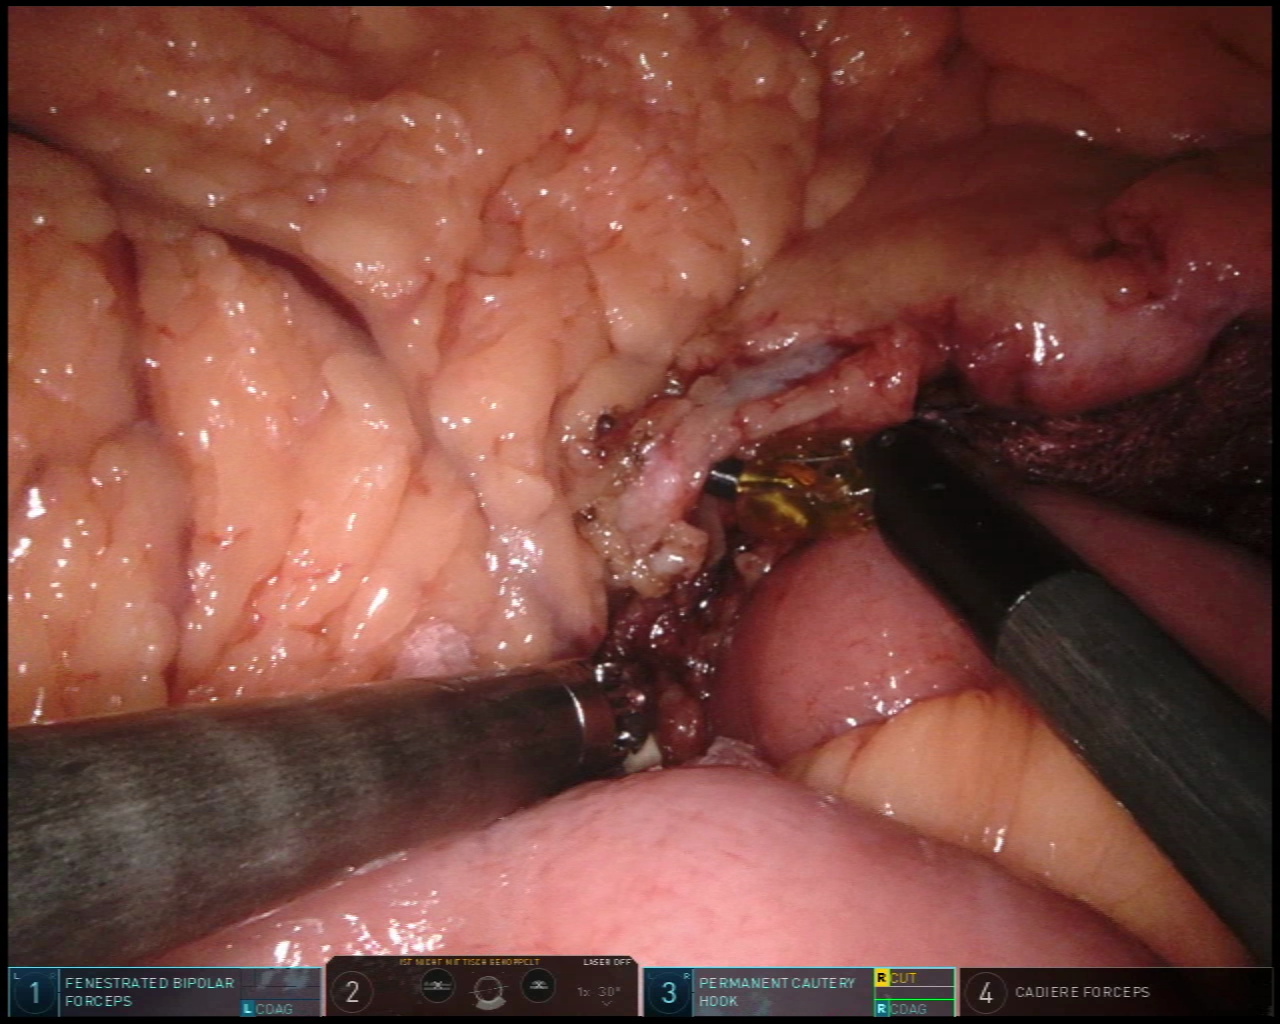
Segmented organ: small_intestine
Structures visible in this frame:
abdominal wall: no
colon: no
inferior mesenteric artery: no
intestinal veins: yes
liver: no
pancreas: no
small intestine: yes
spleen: no
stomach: no
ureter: no
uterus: no
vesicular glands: no